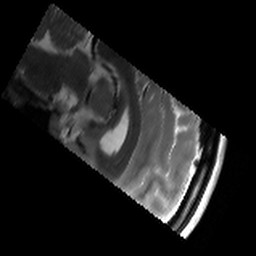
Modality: T2w
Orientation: sagittal
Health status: healthy
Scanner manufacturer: siemens
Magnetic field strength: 3 T
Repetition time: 8.02 s
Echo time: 0.08 s